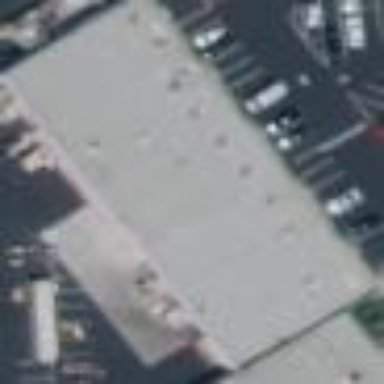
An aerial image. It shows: Commercial building.